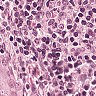
Metastatic tissue present: yes